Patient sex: M
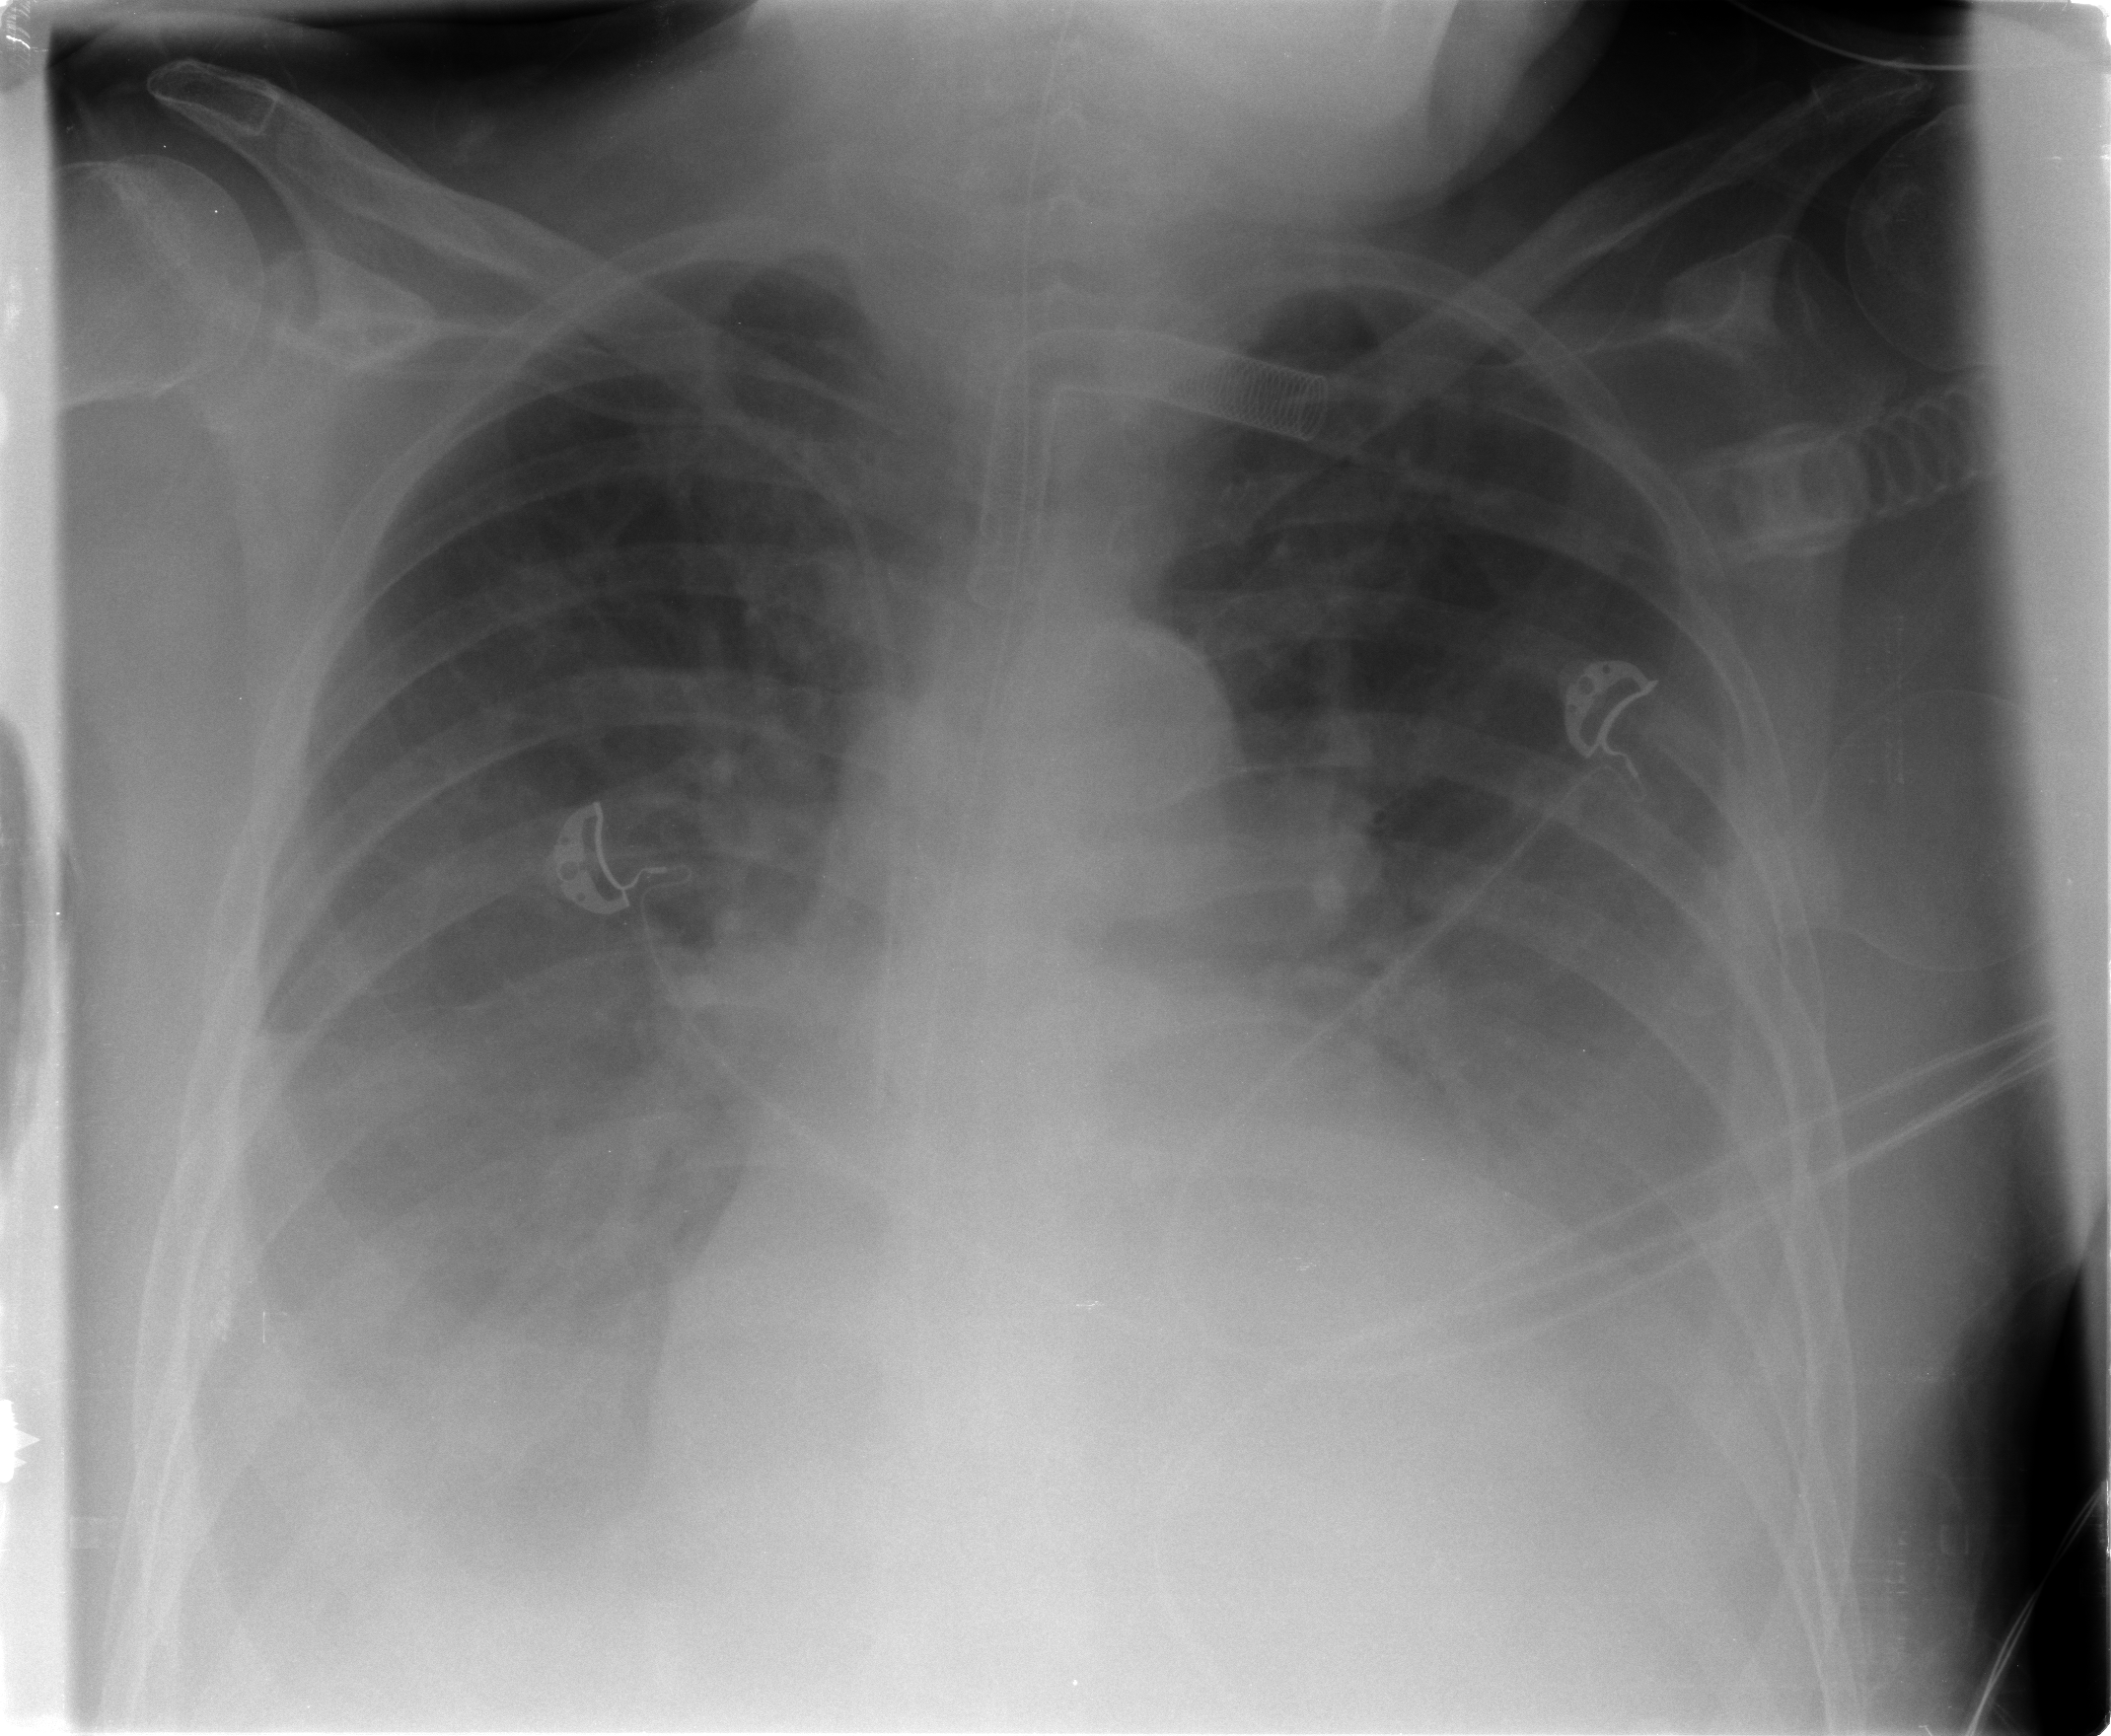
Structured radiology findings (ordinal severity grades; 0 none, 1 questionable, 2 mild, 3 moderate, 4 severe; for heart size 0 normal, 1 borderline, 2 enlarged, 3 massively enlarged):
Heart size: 2
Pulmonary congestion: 2
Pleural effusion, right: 2
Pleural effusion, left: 1
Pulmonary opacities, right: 0
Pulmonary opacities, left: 0
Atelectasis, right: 3
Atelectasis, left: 3